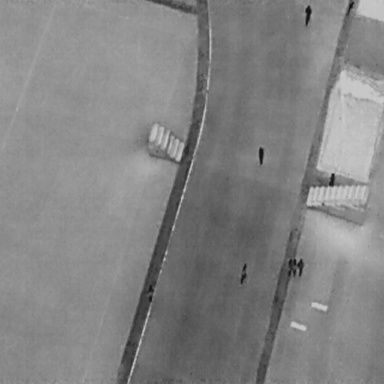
There are seven People in the infrared image.